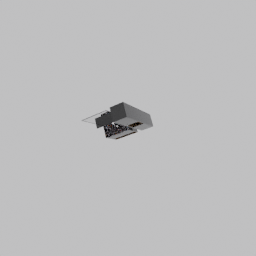
Label: furniture